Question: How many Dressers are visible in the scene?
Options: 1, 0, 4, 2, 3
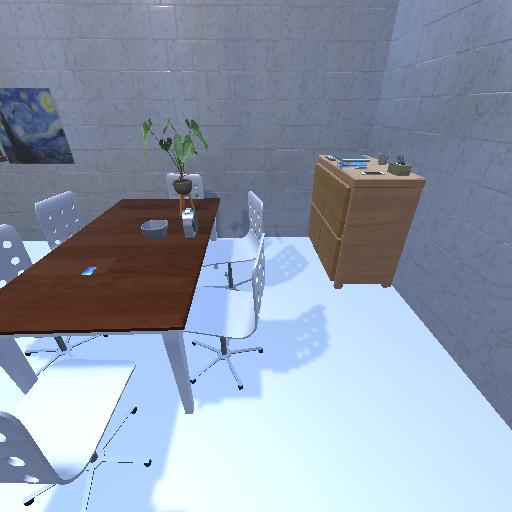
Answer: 1